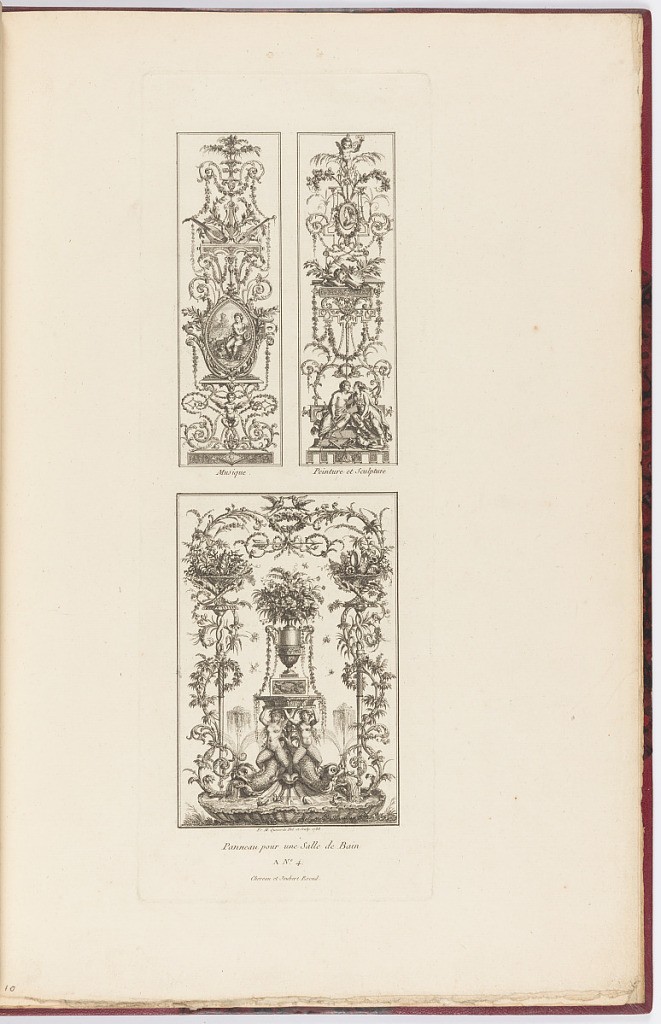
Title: Three Designs for Decorative Paneling
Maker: François Marie Isidore Queverdo, 1748 - 1797
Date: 1788
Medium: Etching and engraving on paper
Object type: Print
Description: Three designs for decorative paneling featuring arabesque motifs, scrolling leaves, fruit, flowers, a fountain, vases, vignettes with figures, shells, dolphins, mermaids, festoons of leaves and flowers, musical instruments, putti, a portrait bust, palette, and paint brushes. The upper two panels are labelled and represent music and painting, with allegorical and mythological figures, and attributes. The lower panel features fountains, vases, and shells. The plate is signed, numbered, titled, and dated.